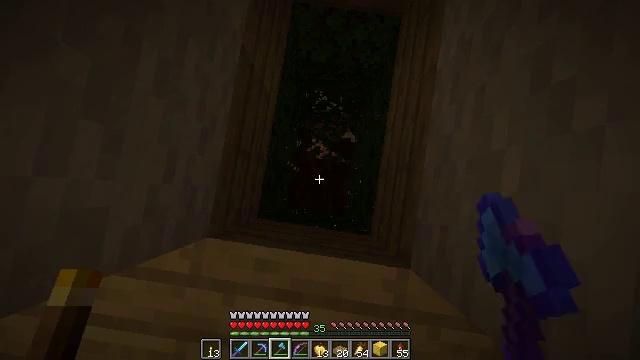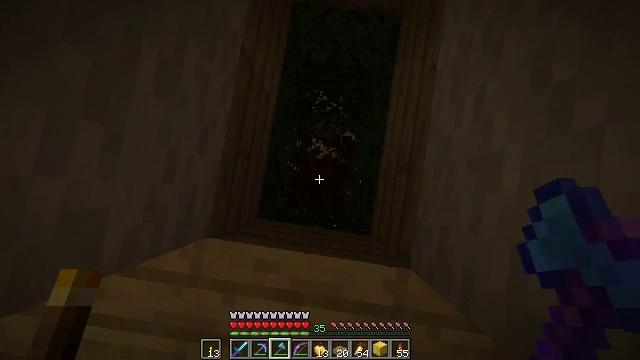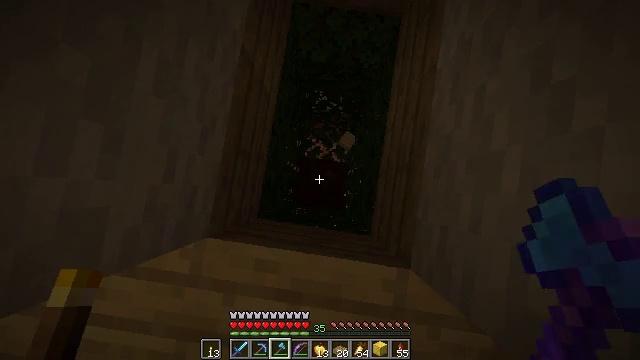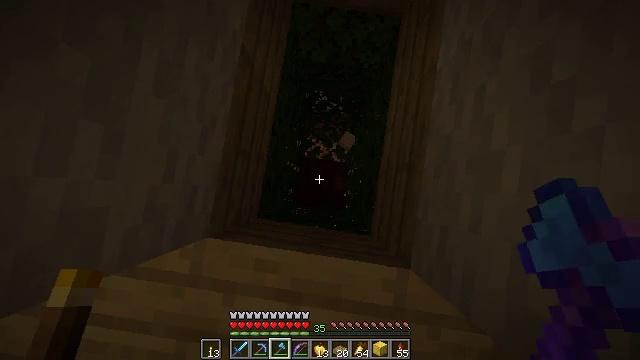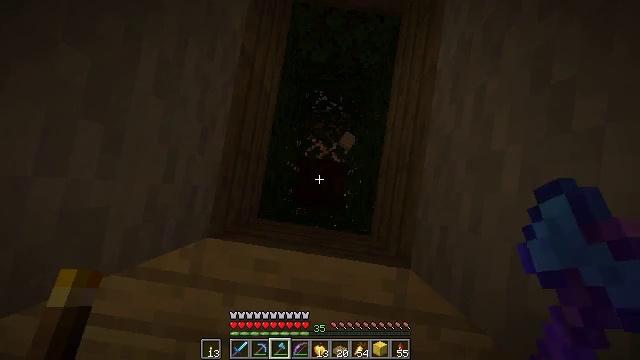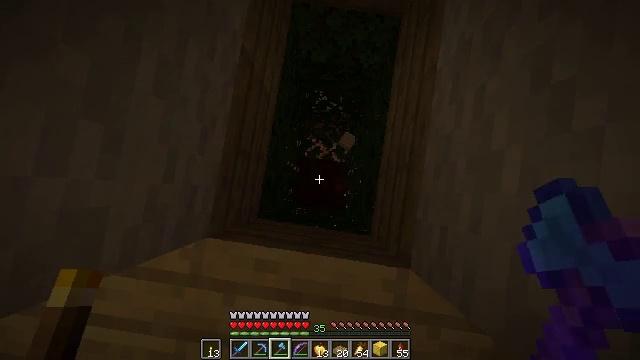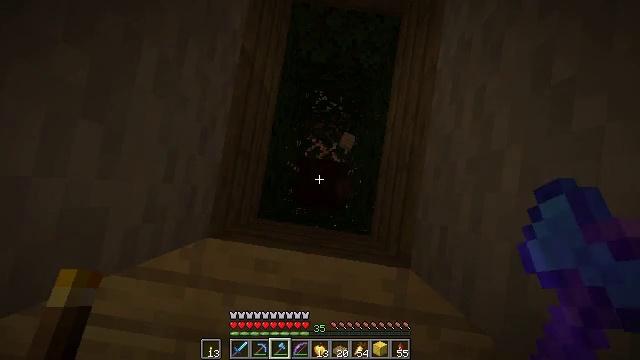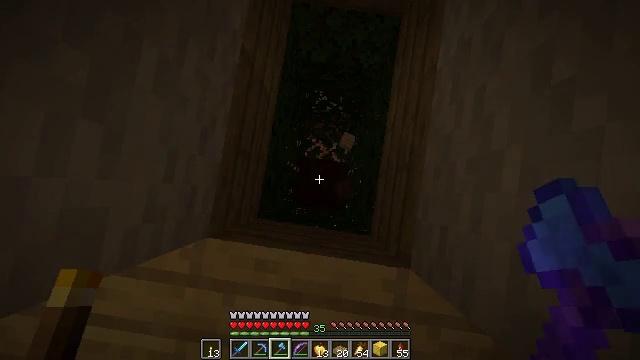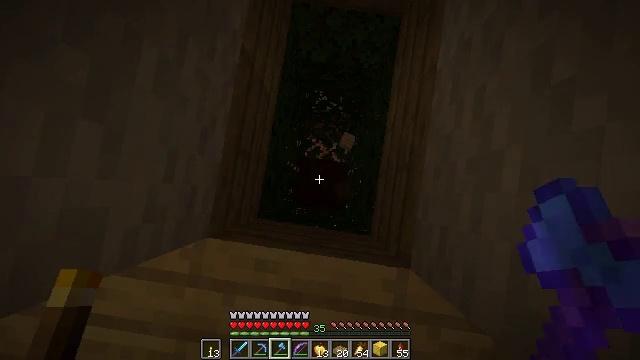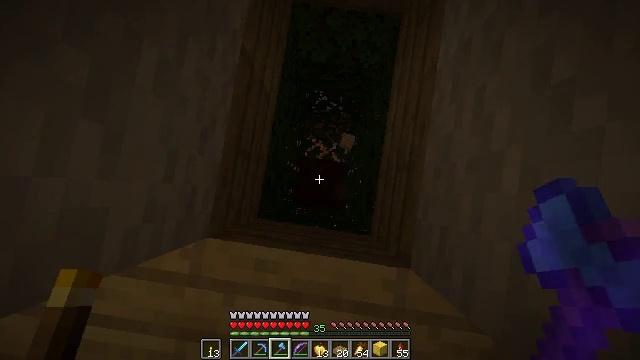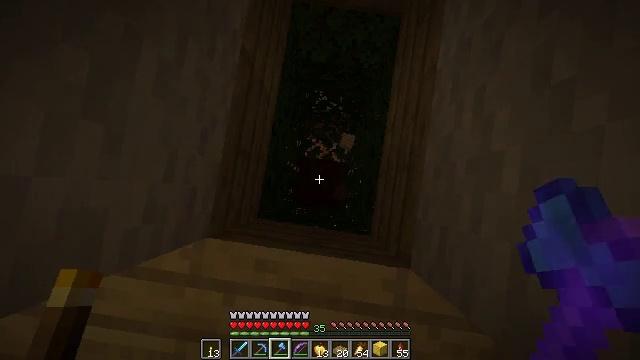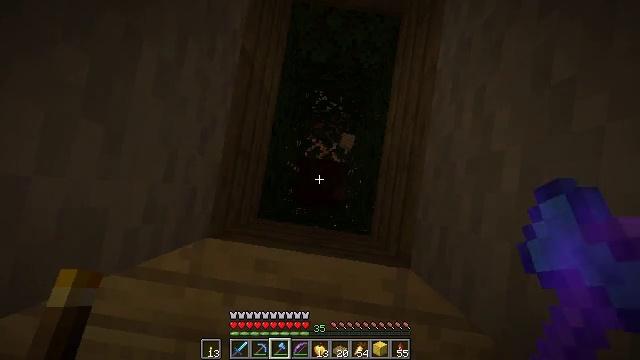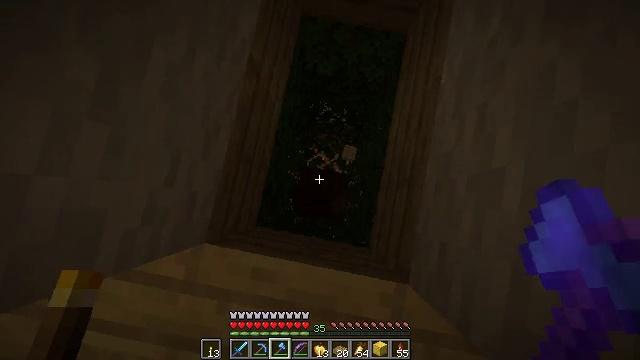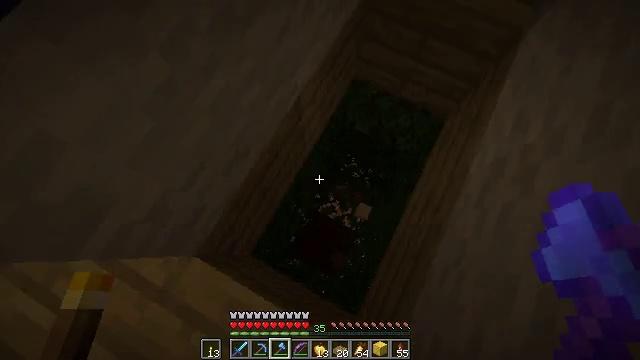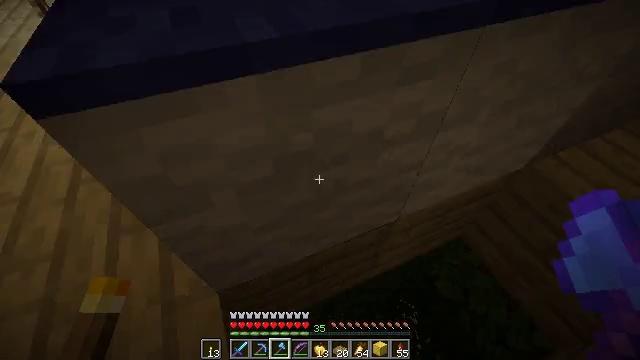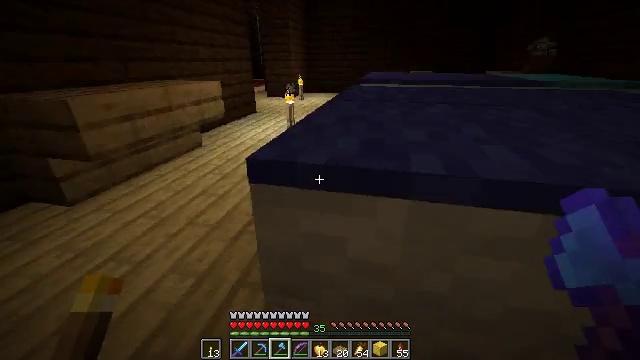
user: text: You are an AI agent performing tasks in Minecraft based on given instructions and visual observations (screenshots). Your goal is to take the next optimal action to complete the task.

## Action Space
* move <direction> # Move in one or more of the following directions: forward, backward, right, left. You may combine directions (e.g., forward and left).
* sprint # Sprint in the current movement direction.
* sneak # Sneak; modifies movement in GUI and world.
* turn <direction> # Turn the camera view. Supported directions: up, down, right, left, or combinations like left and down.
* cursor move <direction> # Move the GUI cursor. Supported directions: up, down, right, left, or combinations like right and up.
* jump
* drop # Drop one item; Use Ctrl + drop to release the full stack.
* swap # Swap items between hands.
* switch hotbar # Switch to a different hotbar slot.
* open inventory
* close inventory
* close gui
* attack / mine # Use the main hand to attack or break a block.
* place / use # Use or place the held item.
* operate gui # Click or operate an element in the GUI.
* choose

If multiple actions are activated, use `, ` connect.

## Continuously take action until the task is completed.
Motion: motion action
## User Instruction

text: Destroy the glass pane to clear a path.
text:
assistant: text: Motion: sneak, use / place
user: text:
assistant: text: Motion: sneak
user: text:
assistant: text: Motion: sneak
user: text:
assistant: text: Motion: sneak
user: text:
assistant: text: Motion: sneak
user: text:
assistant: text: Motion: sneak
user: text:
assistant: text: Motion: sneak, use / place
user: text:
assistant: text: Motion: sneak, use / place
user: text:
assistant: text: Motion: sneak, use / place
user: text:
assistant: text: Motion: sneak
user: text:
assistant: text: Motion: sneak
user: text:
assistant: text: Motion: sneak, turn left and up
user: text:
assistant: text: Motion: sneak, turn left and up
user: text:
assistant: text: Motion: sneak, turn left and up
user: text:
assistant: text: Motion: sneak, turn left and up
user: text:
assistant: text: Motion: sneak, turn left and up
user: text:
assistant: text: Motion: sneak, turn left and up
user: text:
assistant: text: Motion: move forward, sneak
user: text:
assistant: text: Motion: move forward, sneak, turn left and up
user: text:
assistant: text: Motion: move forward, sneak, turn left and up
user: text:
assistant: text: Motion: move forward
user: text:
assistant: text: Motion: move forward
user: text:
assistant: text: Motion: move forward
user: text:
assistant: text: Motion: move forward, sprint
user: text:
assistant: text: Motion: move forward, sprint, turn right and down
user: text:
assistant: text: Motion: move forward, sprint, turn right and down
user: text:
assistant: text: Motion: move forward, sprint, turn right and down
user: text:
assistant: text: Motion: move forward, sprint
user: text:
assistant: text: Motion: move forward, sprint
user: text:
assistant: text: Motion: move forward, sprint